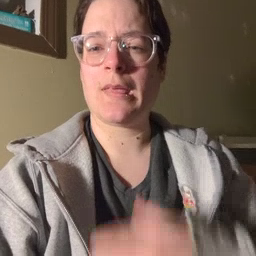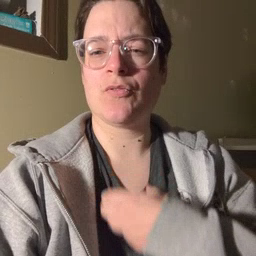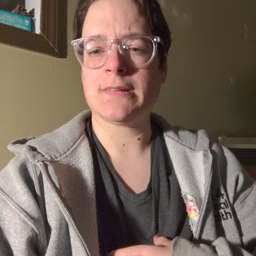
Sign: hungry